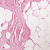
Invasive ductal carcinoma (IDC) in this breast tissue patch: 0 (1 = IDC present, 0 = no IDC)